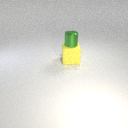
small green metal cylinder above large yellow rubber cube